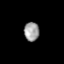
Tissue: prostate
Cell type: T cells
Senescence score: 0.7466
Nuclear area (px): 279
Mean DAPI intensity: 157.728